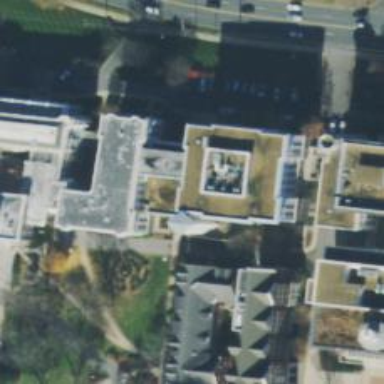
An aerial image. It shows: View of university building.